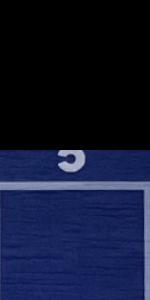
Label: Empty